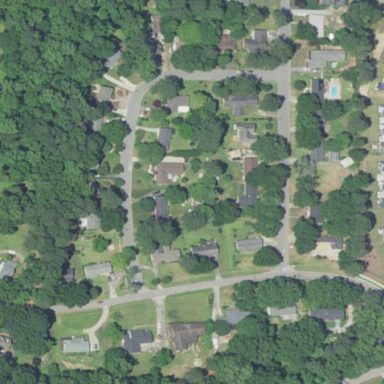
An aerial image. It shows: Residential area within neighborhood.